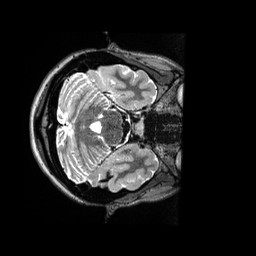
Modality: T2w
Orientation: axial
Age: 22
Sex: female
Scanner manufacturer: siemens
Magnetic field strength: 3 T
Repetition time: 3.2 s
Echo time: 0.564 s